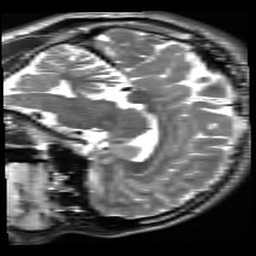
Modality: inplaneT2
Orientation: sagittal
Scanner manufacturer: siemens
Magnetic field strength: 3 T
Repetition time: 7.02 s
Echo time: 0.069 s